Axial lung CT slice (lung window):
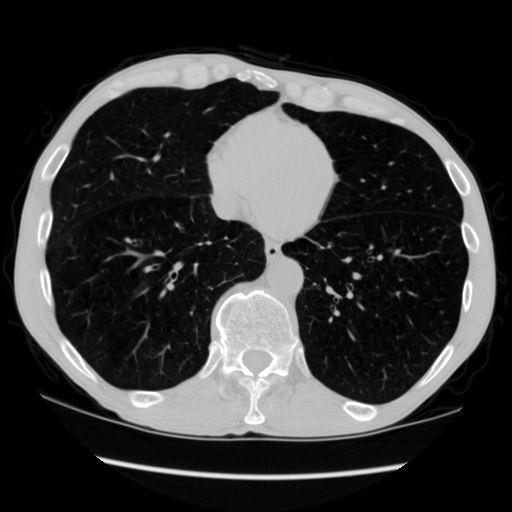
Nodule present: no